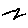
Label: zigzag